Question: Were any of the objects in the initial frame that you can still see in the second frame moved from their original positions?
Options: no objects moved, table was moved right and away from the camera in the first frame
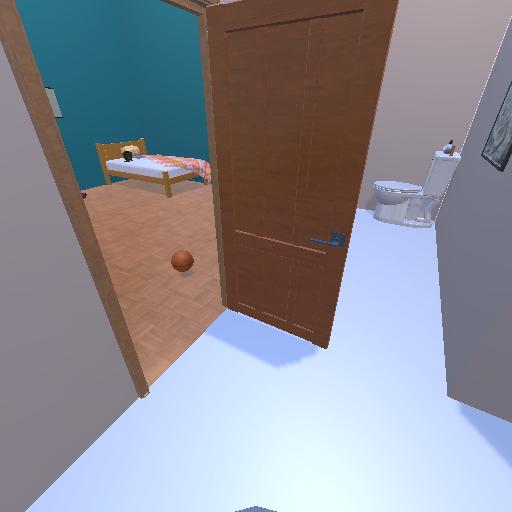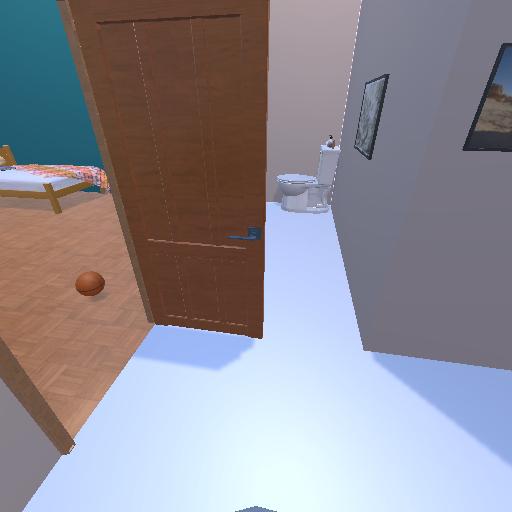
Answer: no objects moved